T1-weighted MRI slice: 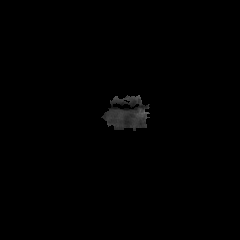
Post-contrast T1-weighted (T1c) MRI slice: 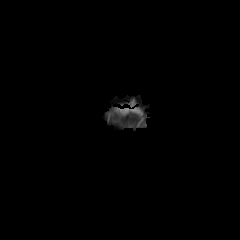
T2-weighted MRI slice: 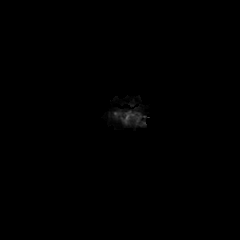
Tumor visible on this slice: no